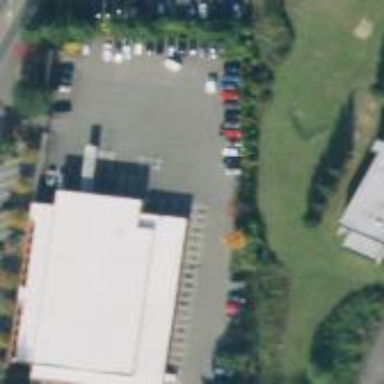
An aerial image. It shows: Office building that houses post office.